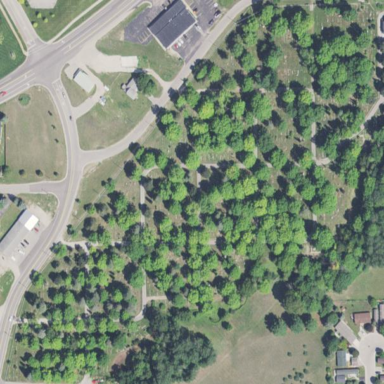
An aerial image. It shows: Cemetery.